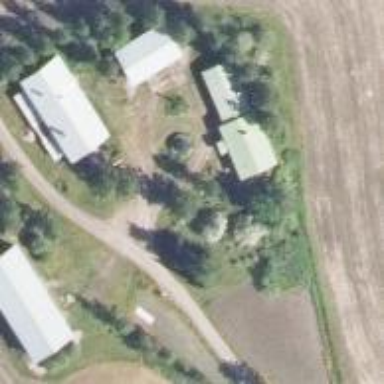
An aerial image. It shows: Farmyard area.